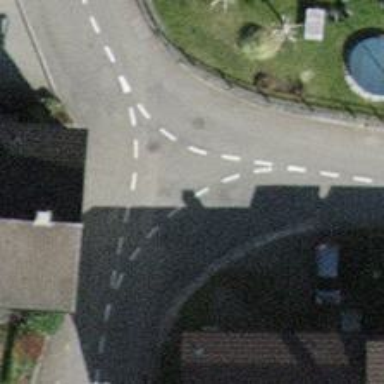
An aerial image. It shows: Post box.